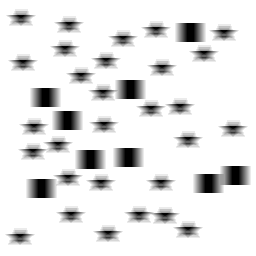
Squares: 9
Triangles: 0
Stars: 29
Total shapes: 38